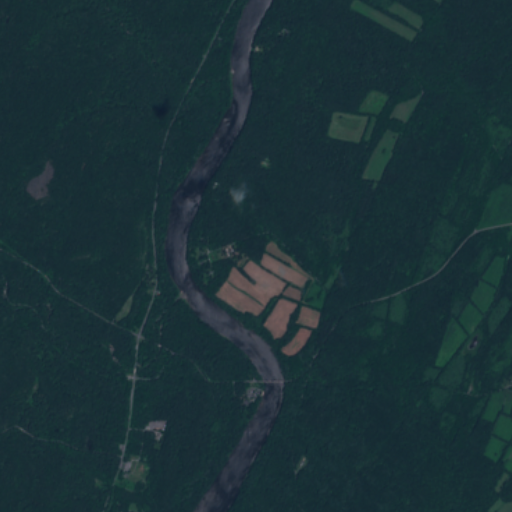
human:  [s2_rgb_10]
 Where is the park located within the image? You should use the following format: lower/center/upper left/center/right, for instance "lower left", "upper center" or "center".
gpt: The park is located in the center left of the image.
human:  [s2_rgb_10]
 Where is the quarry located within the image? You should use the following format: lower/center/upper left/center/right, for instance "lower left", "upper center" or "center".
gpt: The quarry is located in the center right of the image.
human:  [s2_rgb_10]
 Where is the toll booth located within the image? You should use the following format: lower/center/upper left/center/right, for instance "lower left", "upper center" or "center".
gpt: The toll booth is located in the lower center of the image.
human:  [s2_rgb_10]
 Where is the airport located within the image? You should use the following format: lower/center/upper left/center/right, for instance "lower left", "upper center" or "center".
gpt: There is no airport in the image.